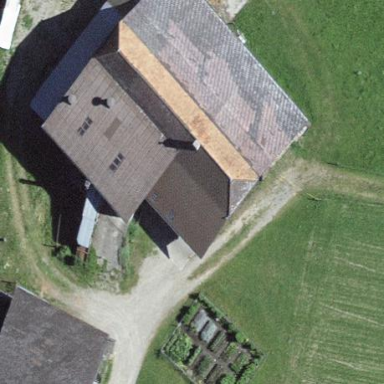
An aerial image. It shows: Farm building.